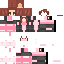
A female human skin with pale skin, wearing brown long hair dressed in a blue hoodie and red pants, featuring a closed mouth.